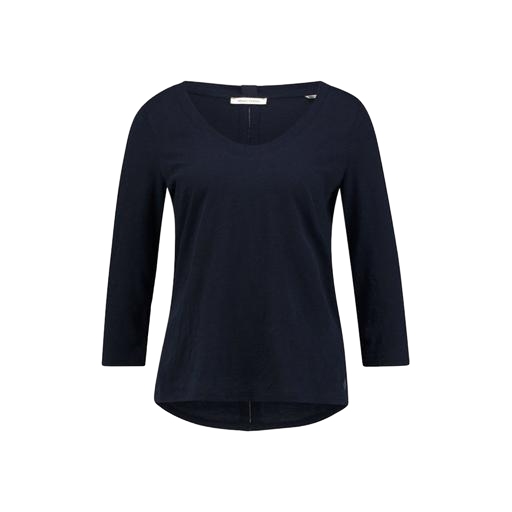
blue v-neck t-shirt only macy, black three-quarter-sleeve scoop-neck t-shirt only macy, blue t-shirt only macy, white background